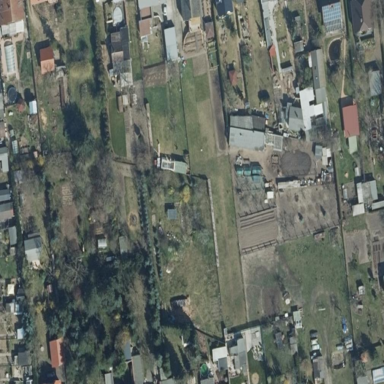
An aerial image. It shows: Garden area designated for leisure land.